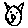
Label: cat